Interaction volume radius: 5 \u00c5
Interaction volume height: 10 \u00c5
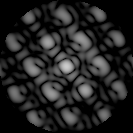
Disorder parameter: 0.2299